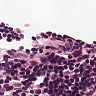
Metastatic tissue present: no